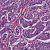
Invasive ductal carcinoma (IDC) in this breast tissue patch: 1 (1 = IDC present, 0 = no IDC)